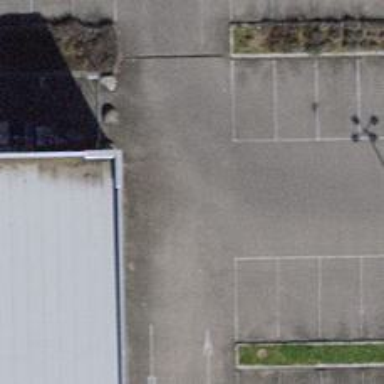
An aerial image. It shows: Asphalt parking aisle road.